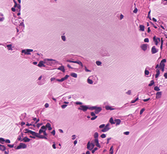
Tumor epithelial tissue: no
Tumor-associated stroma tissue: no
Normal tissue: yes